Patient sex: M
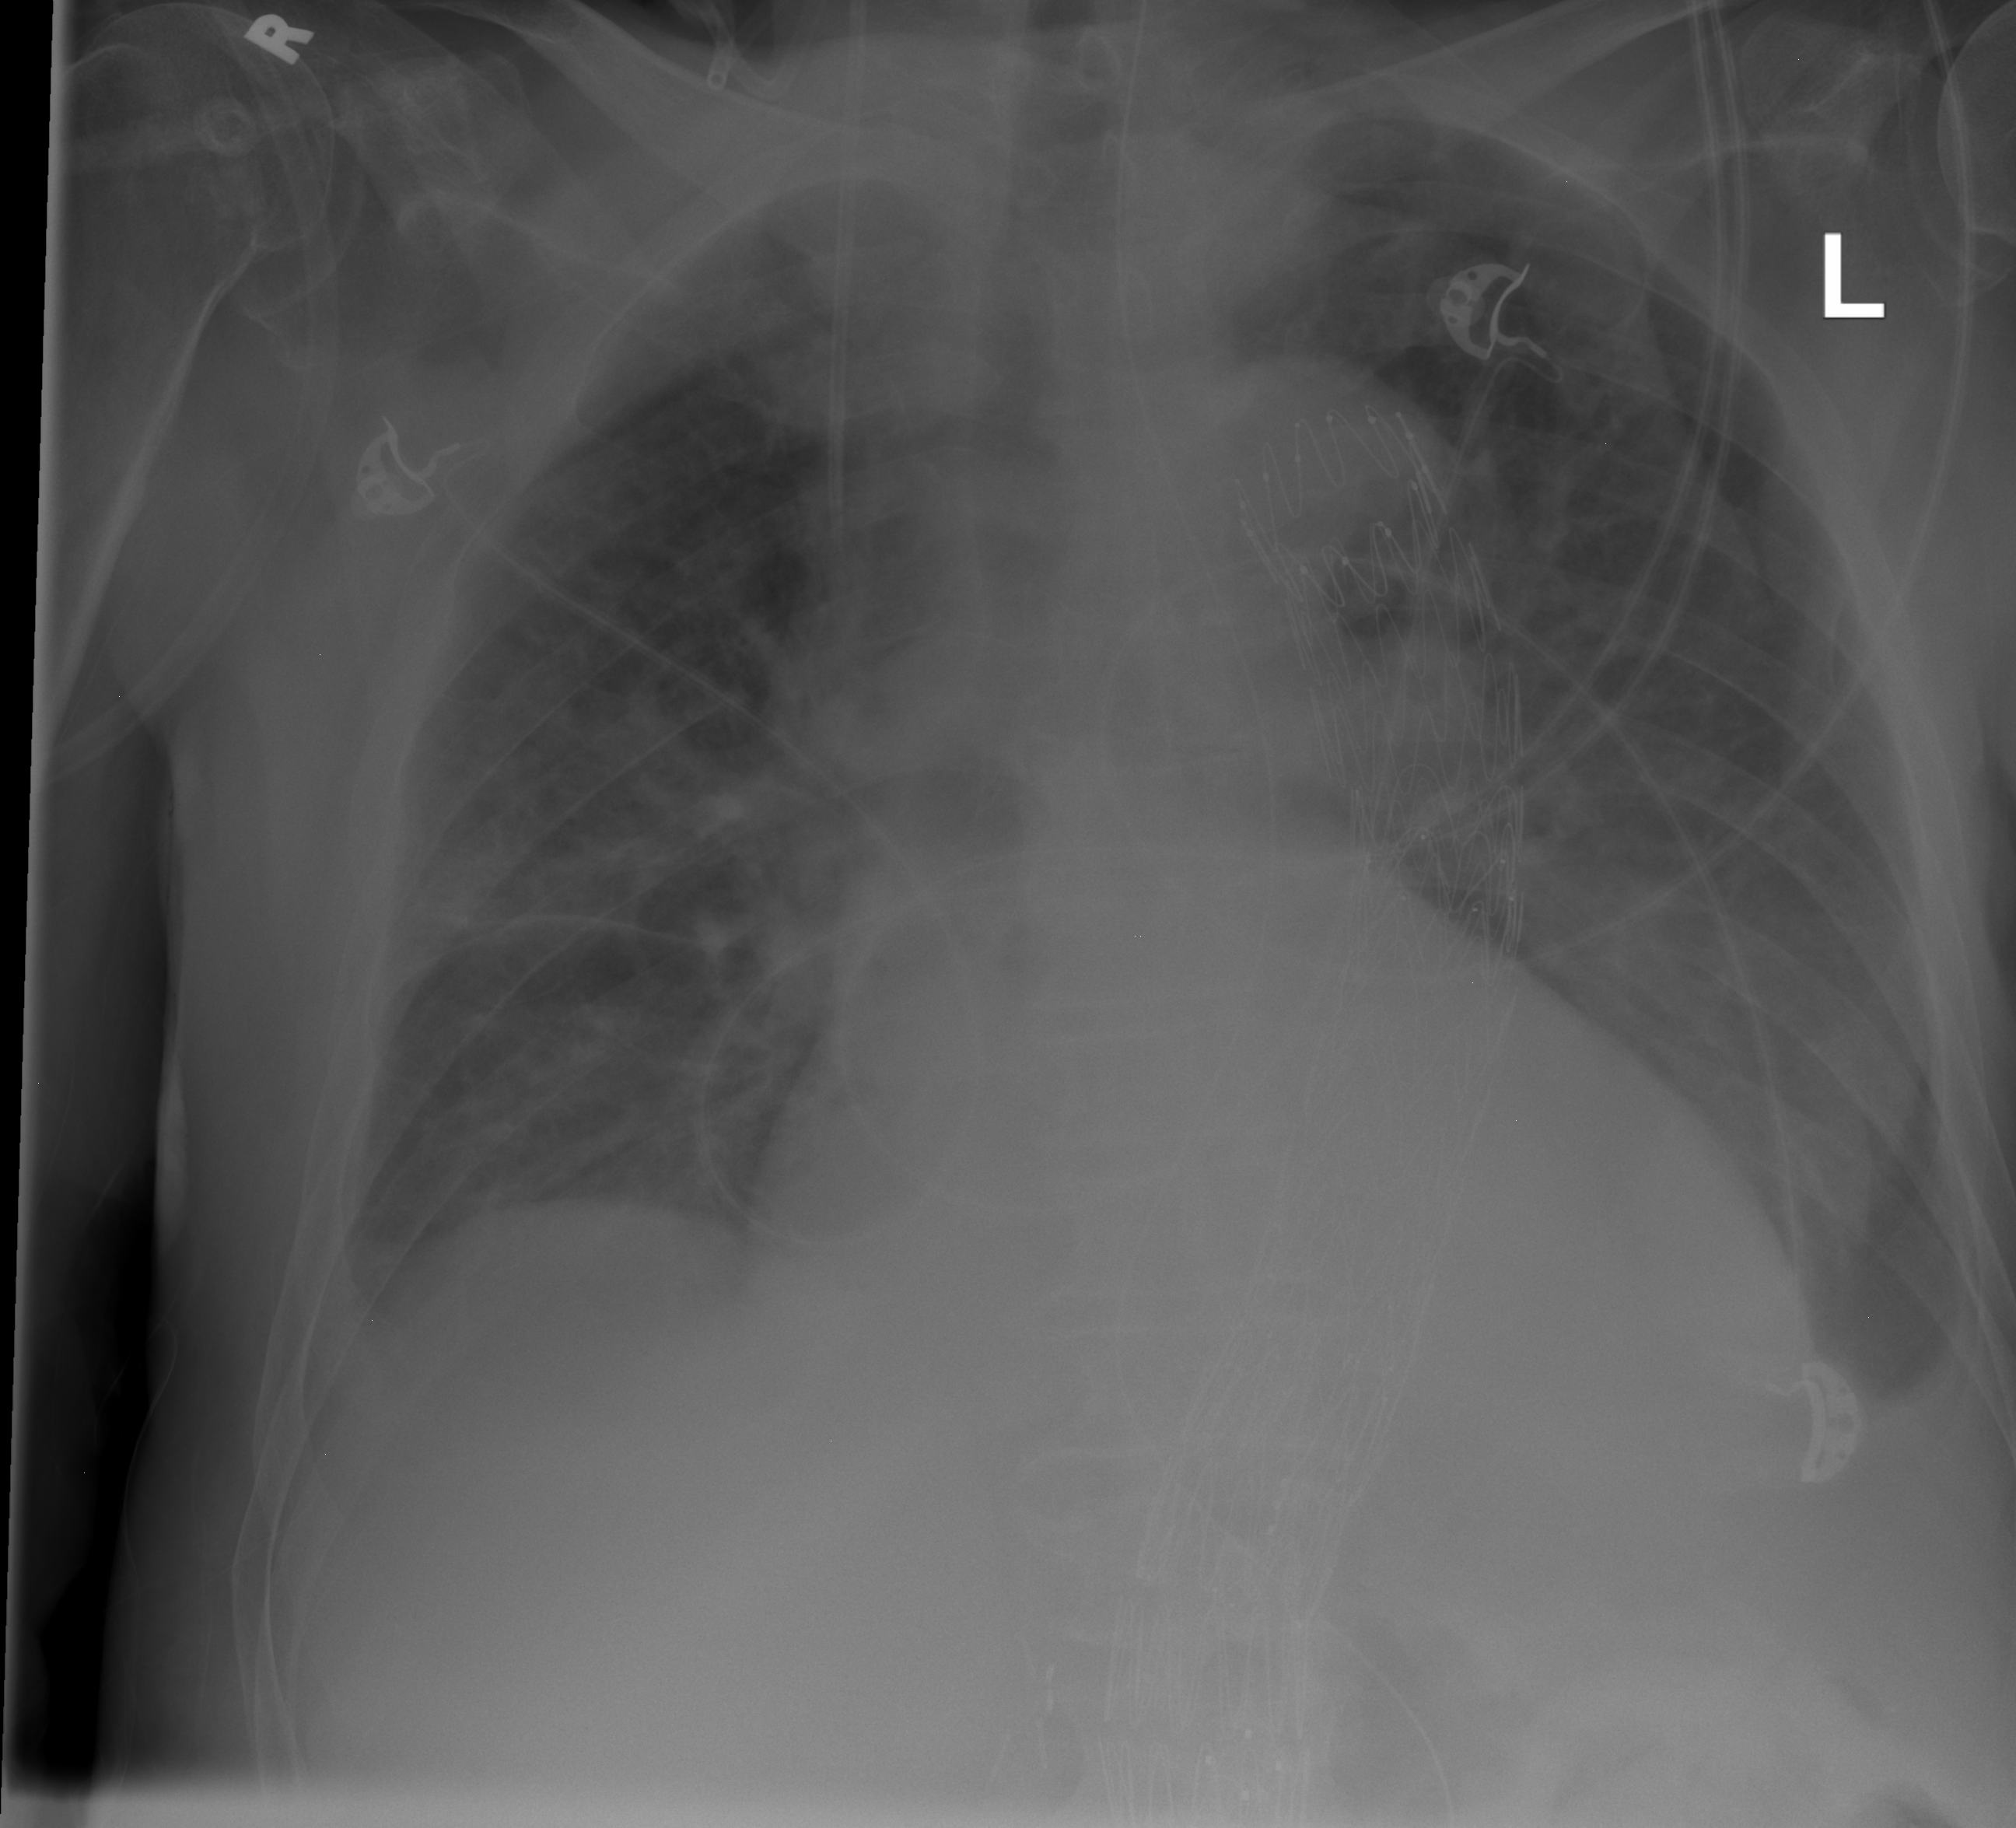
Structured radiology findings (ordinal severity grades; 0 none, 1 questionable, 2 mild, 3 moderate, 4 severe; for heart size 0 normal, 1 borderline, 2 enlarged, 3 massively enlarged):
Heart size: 2
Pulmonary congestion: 2
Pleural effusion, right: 2
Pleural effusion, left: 2
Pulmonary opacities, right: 0
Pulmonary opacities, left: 0
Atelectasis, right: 2
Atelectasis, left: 2